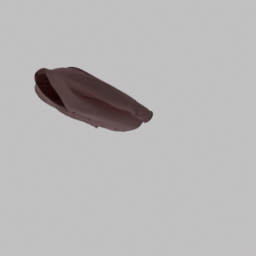
Label: people